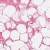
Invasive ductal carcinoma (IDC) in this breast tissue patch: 0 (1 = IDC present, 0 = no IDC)